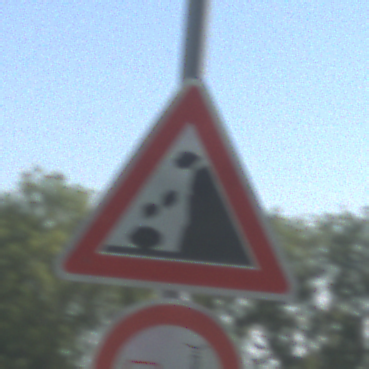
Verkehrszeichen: SteinschlagRechts
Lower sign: VerbotUeberholenEinspurigeFahrzeuge
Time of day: Midday
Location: Outdoor (Nature)
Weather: Clear
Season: NotSpecified
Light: Natural